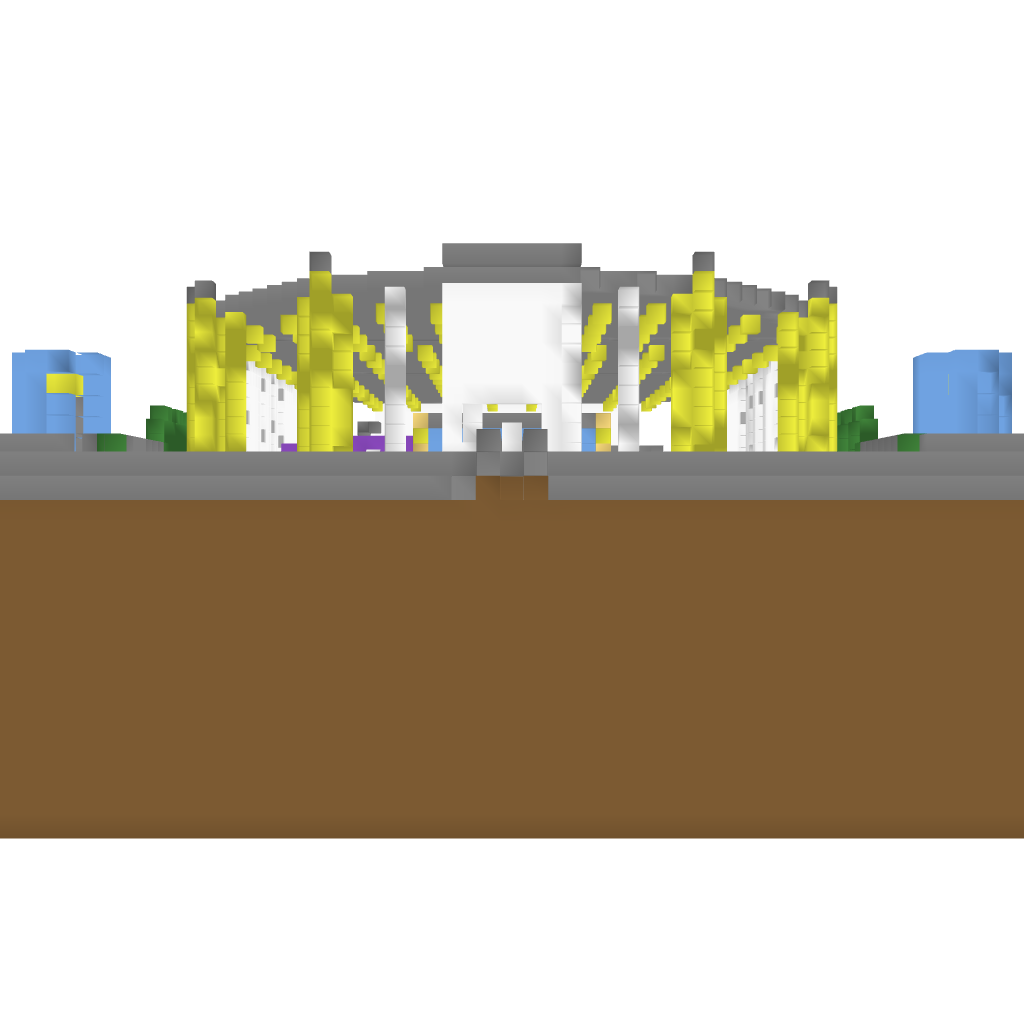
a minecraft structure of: Swimming Centre a lot of earth high quality